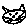
Label: cat